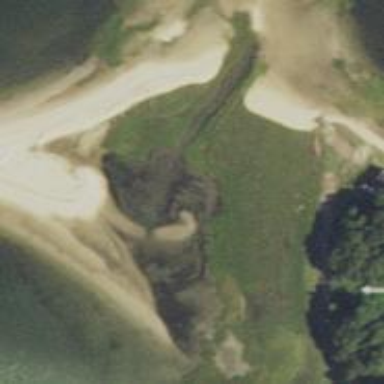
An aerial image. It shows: Sandy beach with natural surroundings.